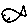
Label: fish